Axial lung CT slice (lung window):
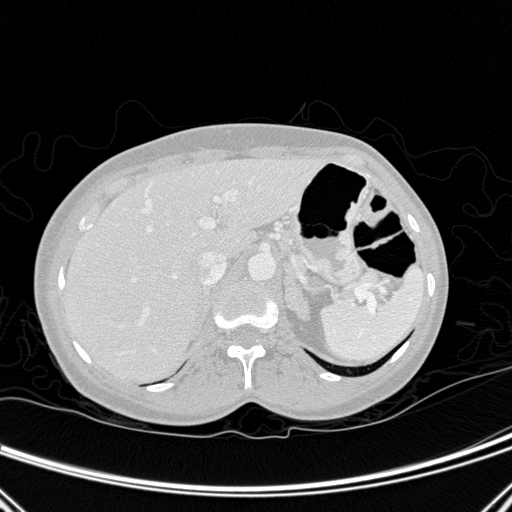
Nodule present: no